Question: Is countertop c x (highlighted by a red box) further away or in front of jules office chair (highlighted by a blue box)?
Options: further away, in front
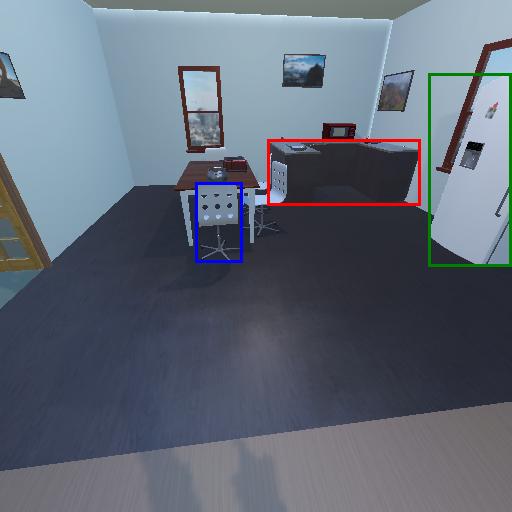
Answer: further away